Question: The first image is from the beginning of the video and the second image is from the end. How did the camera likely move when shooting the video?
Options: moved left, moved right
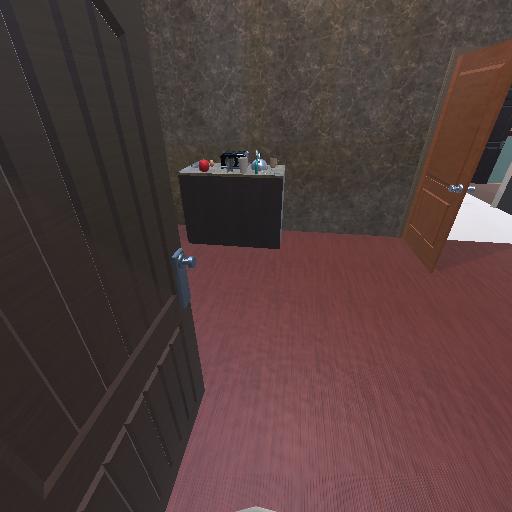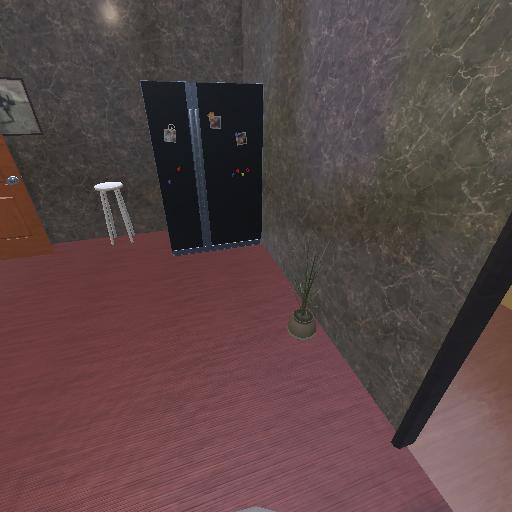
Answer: moved left